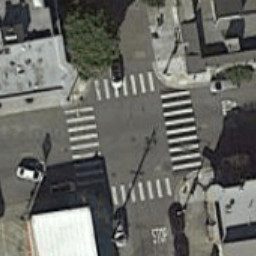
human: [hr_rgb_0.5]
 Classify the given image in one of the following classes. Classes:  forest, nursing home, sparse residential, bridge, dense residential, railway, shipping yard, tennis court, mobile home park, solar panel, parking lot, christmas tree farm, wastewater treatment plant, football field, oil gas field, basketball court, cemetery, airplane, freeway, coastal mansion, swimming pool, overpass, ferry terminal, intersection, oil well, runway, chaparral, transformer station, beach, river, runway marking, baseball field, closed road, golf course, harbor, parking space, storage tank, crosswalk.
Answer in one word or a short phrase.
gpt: crosswalk